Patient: sex F, age 58
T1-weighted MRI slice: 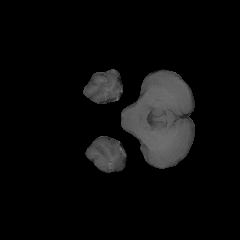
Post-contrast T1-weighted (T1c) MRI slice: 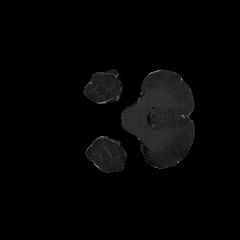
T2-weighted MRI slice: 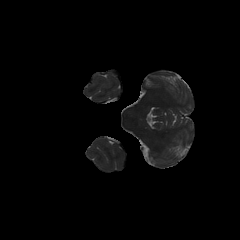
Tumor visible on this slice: no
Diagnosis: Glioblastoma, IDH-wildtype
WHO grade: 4